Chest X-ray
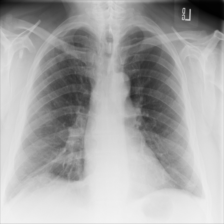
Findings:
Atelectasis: negative
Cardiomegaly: negative
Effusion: negative
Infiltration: negative
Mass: negative
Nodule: negative
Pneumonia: negative
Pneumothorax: negative
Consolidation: negative
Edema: negative
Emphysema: negative
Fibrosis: negative
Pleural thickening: negative
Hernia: negative